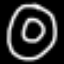
Label: donut